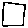
Label: square